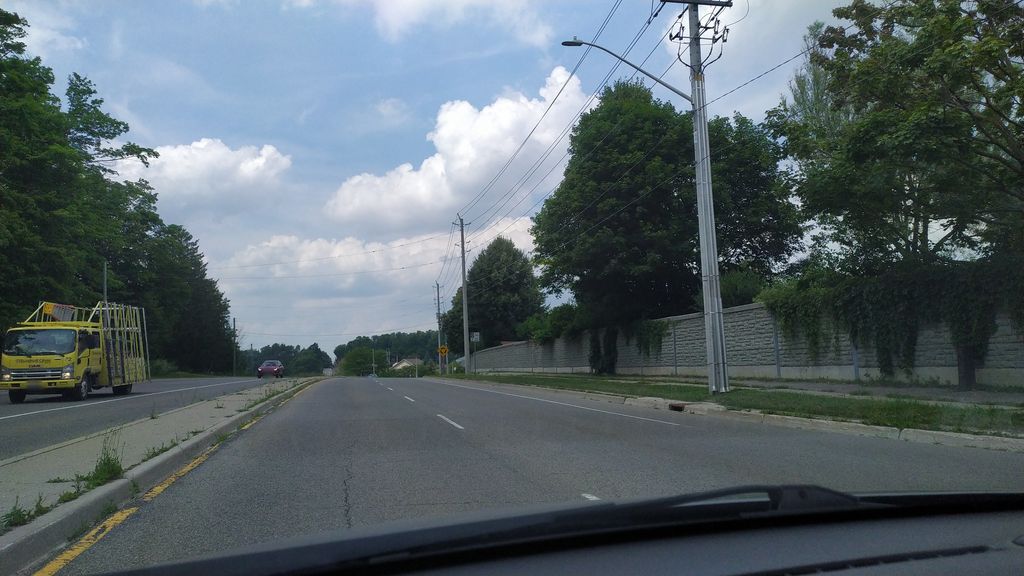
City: kitchener-waterloo